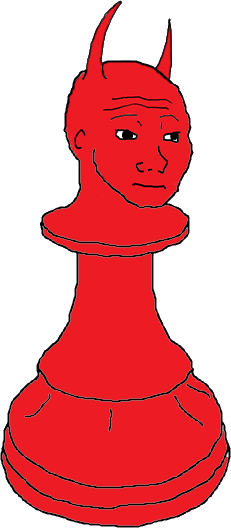
Label: 5_Objakt